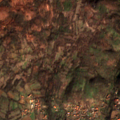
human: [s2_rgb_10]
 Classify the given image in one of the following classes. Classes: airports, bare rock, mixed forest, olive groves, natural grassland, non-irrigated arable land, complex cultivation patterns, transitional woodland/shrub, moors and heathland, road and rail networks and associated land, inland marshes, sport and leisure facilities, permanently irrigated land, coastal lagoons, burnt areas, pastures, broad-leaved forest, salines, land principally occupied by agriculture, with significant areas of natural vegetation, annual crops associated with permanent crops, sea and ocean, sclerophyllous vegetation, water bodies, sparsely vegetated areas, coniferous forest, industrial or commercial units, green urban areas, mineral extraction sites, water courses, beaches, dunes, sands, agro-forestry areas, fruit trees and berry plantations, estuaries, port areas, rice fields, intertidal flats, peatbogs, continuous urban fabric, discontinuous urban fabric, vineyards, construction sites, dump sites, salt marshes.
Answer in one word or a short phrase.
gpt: discontinuous urban fabric, land principally occupied by agriculture, with significant areas of natural vegetation, broad-leaved forest, transitional woodland/shrub